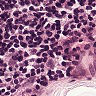
Metastatic tissue present: no